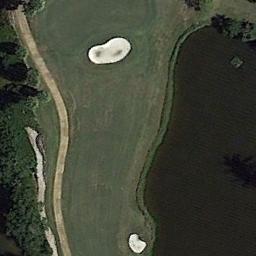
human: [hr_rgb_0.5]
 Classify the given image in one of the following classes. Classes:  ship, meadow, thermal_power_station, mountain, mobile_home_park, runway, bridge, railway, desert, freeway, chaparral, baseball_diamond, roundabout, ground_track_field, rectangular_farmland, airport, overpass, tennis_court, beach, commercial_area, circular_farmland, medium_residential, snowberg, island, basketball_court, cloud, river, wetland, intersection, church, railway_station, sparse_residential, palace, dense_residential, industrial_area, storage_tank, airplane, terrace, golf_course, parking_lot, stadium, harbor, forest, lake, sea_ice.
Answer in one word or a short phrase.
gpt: golf_course